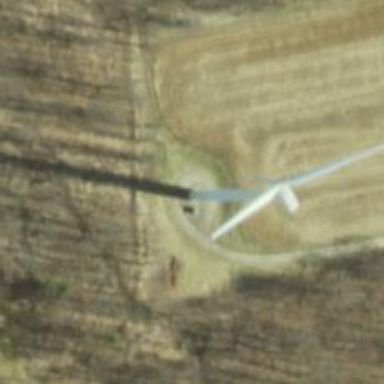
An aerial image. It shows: Wind generator with horizontal axis. The generator is wind turbine.